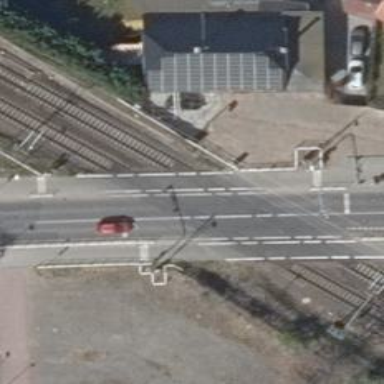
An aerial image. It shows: Level crossing with lights and saltire.